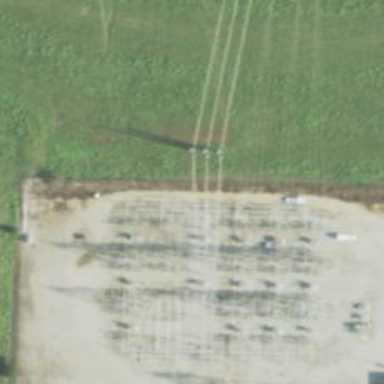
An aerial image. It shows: Switch for power supply.